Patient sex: M
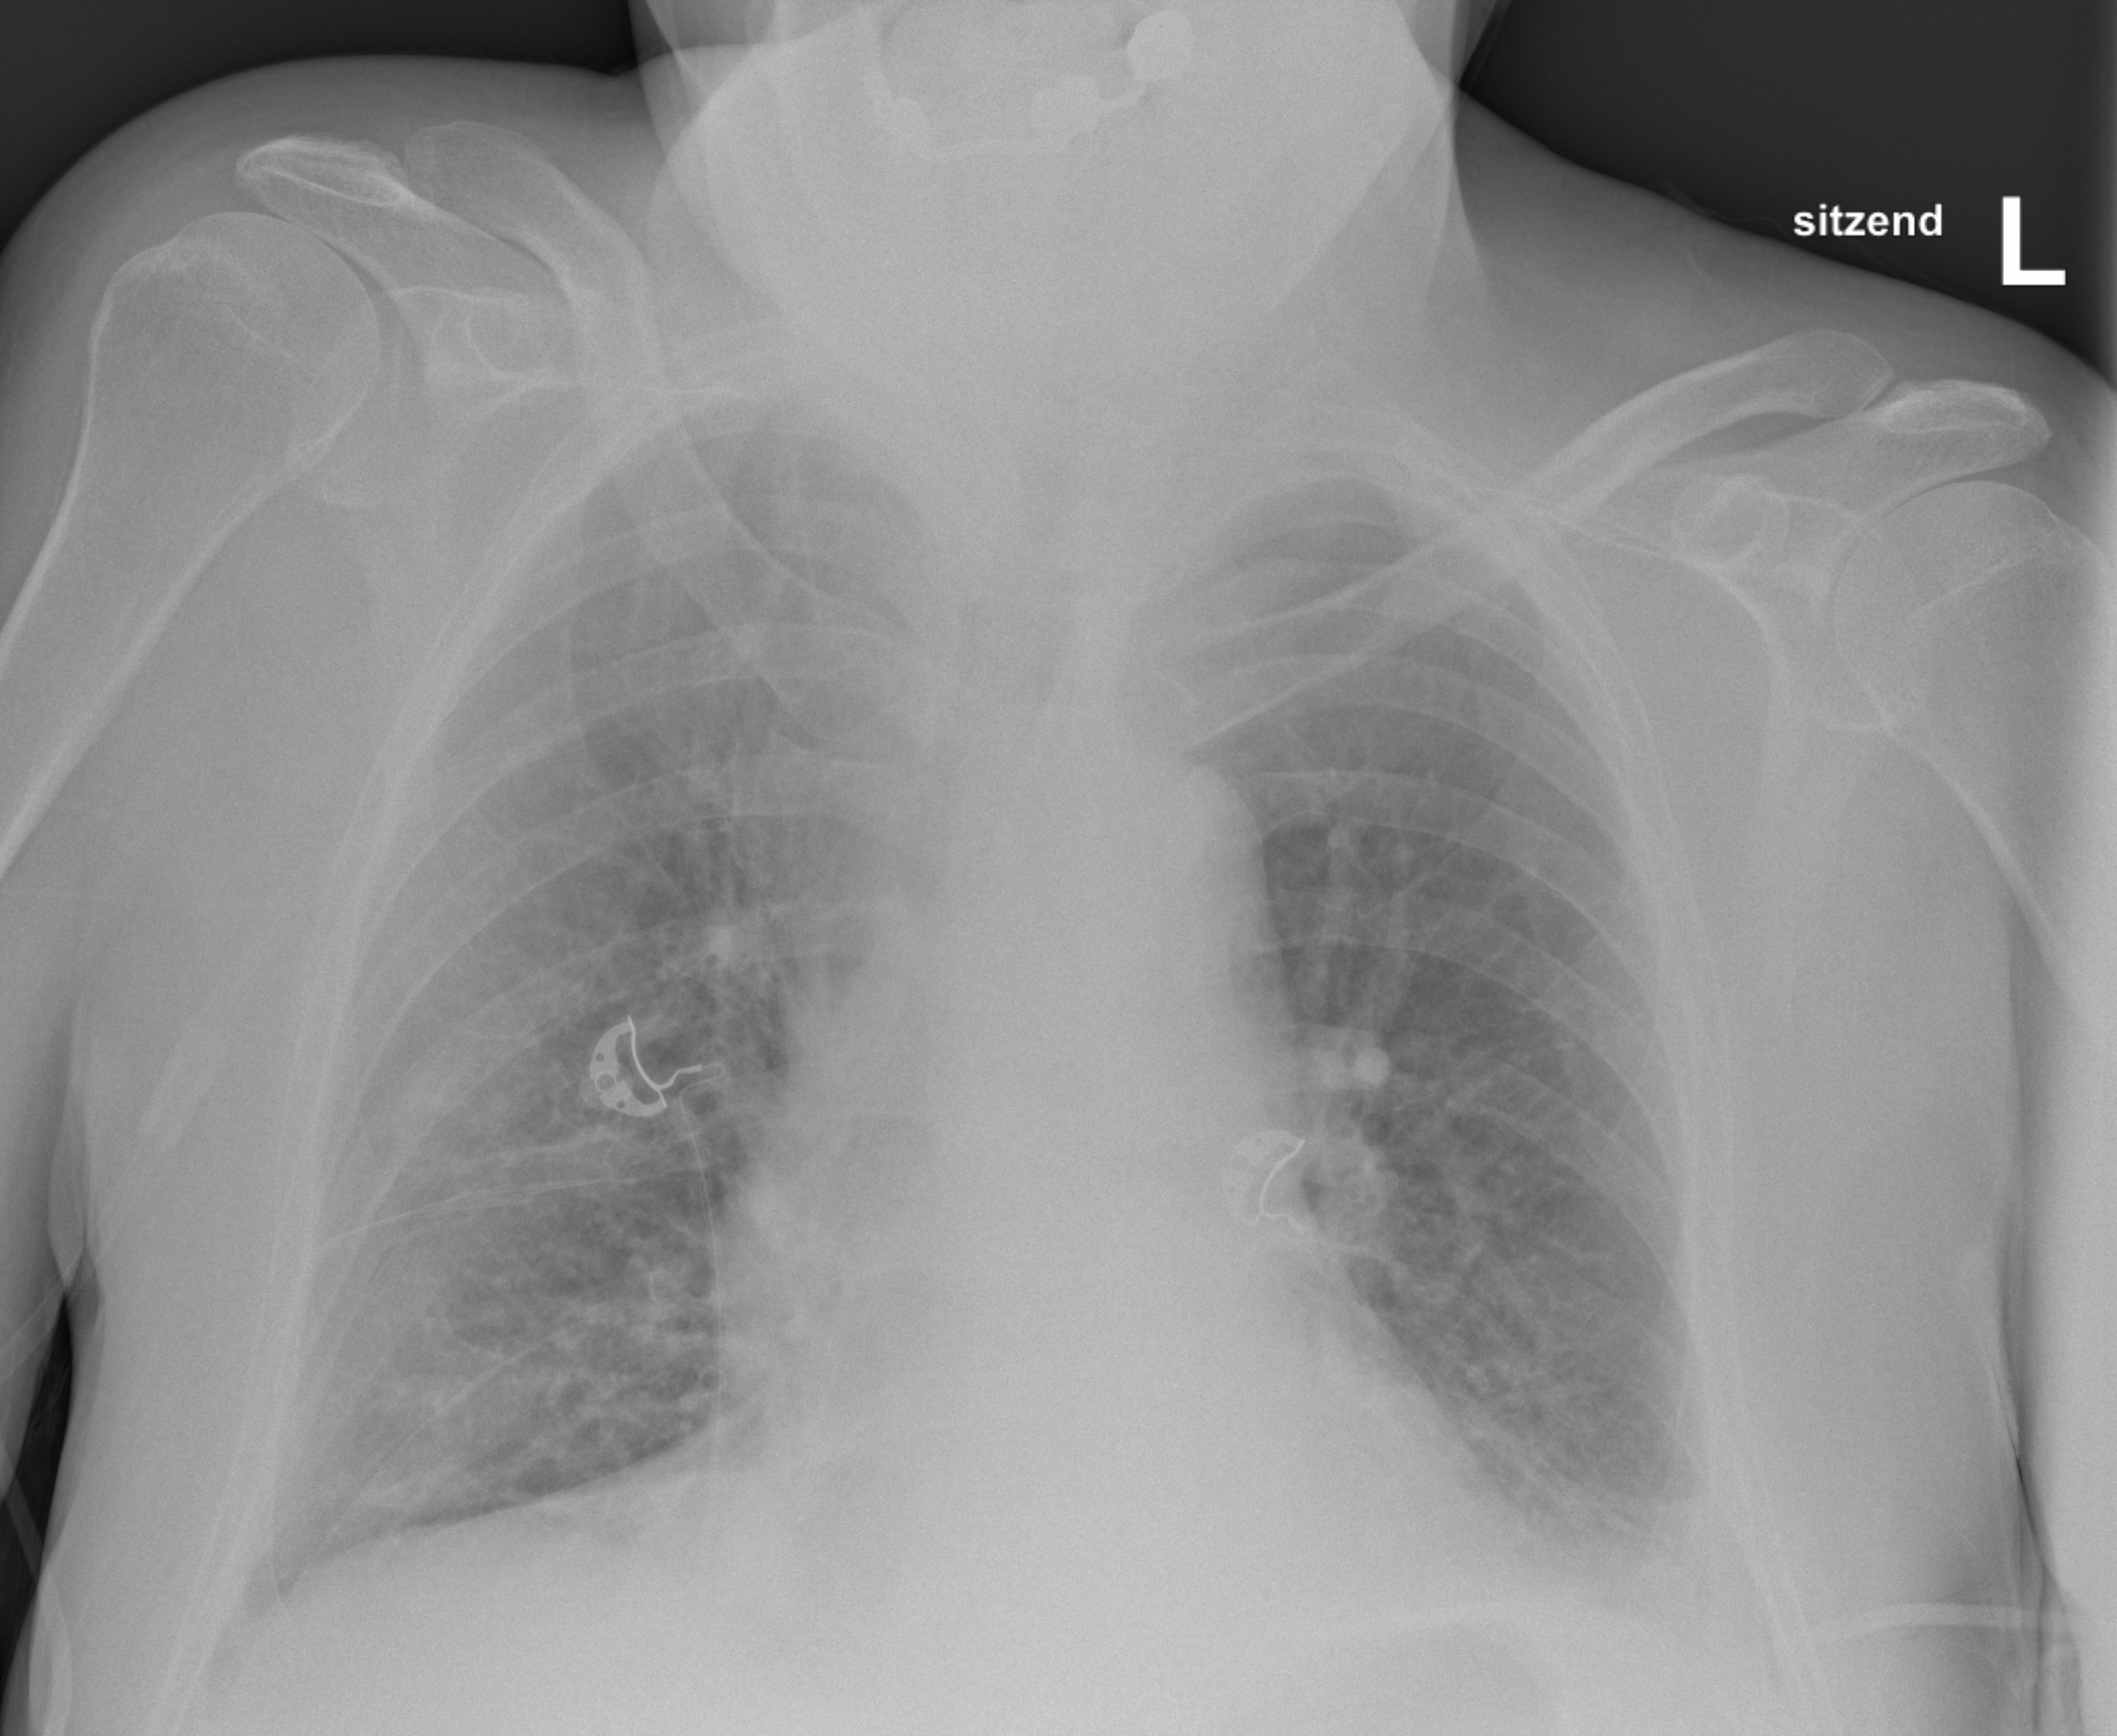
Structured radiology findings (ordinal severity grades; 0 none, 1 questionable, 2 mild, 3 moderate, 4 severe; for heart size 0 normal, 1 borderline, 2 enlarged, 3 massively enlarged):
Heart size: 0
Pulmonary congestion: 2
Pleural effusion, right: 1
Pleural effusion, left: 1
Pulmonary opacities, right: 2
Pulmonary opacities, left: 0
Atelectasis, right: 0
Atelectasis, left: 0